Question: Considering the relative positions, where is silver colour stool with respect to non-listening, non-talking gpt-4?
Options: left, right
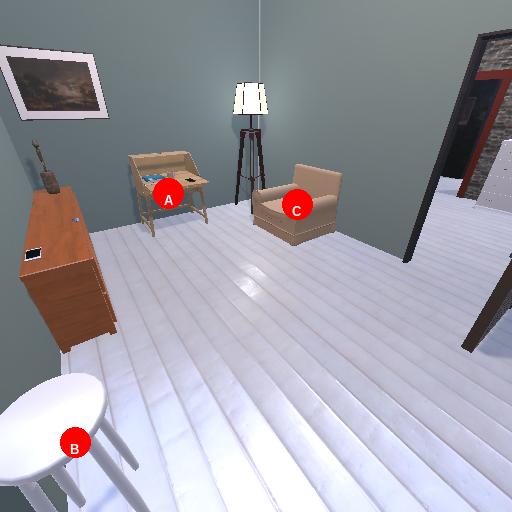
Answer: left